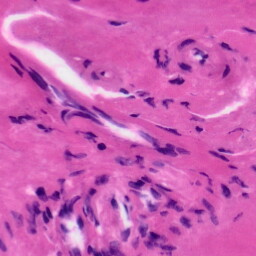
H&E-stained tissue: Tonsil